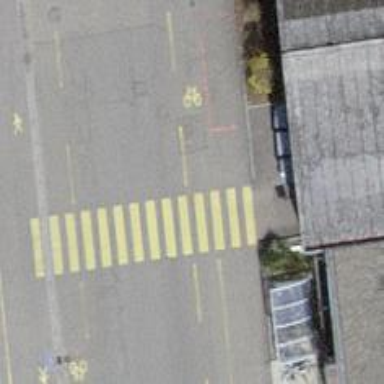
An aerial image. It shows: Uncontrolled zebra crossing on the road.